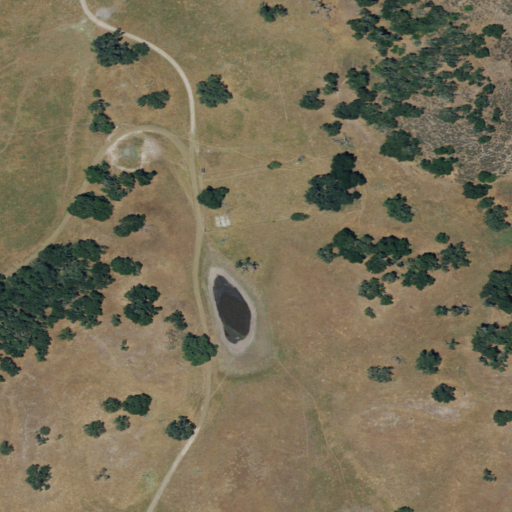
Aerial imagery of plain(s) in California named Washington Flat containing grassland, shrub, mixed forest, open development, and herbaceous wetlands